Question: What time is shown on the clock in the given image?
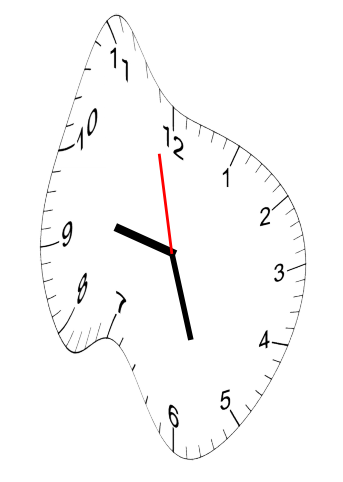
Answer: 09:26:58